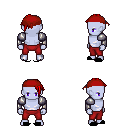
a pixel art fantasy rpg character, male body template, dark elf, purple skin, steel arm armor, red pants, red long mohawk hairstyle, red bandana, black slippers, four views (front, back, left, right), 2x2 character sprite sheet, small pixel art, hard edges, no anti-aliasing